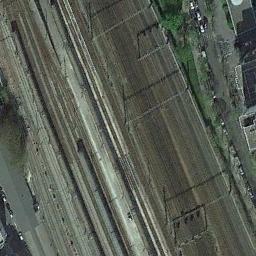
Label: railway